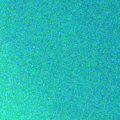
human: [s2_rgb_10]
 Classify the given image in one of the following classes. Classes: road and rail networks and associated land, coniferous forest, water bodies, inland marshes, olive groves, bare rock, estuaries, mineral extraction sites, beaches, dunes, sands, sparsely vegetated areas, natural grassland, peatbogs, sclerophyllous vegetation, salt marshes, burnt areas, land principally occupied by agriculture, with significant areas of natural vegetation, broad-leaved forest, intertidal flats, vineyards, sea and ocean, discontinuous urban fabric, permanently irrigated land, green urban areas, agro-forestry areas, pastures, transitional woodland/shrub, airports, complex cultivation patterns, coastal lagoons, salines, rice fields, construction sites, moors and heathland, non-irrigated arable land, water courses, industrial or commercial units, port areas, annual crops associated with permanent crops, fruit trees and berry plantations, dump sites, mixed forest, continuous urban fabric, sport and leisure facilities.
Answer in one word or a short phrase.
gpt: sea and ocean